Question: I am working on a project where I have to send data from JSP page to action class in the form of 'List', I am setting 'List<Object>' from action class first time when it mapped with JSP page, when I am doing action for saving the details, In action I get a values of 'List<Object>' like as Cartesian Product for each value.
e.g. If there are List of 3 Objects(having 4 member fields) passing to JSP, when returning to action it generates 12 objects with different values of JSP.
The Image shows the Demo UI, it is not a table, but each Row represents an object of list

In The action class
'''
List<Pojo> PojoList = new ArrayList<Pojo>();
'''
Can anyone suggest me what approach should I use, this is new scenario for me, I also tried some example from internet but not succeed, I also iterate the list in JSP but It was giving me an error.(not exactly error but it does not give fields on JSP);
In JSP:
'''
<c:forEach var="pojo" items="${pojoList}">
<s:textarea name="pojo.field1">
<s:textarea name="pojo.field2">
<s:textarea name="pojo.field3">
<s:textarea name="pojo.field4">
</c:forEach>
'''
Return In Action Class method(It prints 12 objects)
'''
try {
System.out.println("List : "+pojoList);
for (Iterator<Pojo> iterator = pojoList.iterator(); iterator.hasNext();) {
Pojo pojo = (Pojo) iterator.next();
System.out.println("
MB : "+pojo);
}
} catch (Exception e) {
e.printStackTrace();
}
'''
Please suggest me whats going wrong.
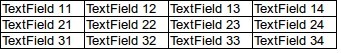
Answer: If you have 3 pojos in the list then each one have 4 fields added to the list by default, so 3*4 = 12. The code is working fine, but if you change it like
'''
<s:iterator value="pojoList" status="stat">
<s:textarea name="pojoList[%{#stat.index}].field1">
<s:textarea name="pojoList[%{#stat.index}].field2">
<s:textarea name="pojoList[%{#stat.index}].field3">
<s:textarea name="pojoList[%{#stat.index}].field4">
</s:iterator>
'''
it will use the same index for each field, so 3 pojos will be created/updated.